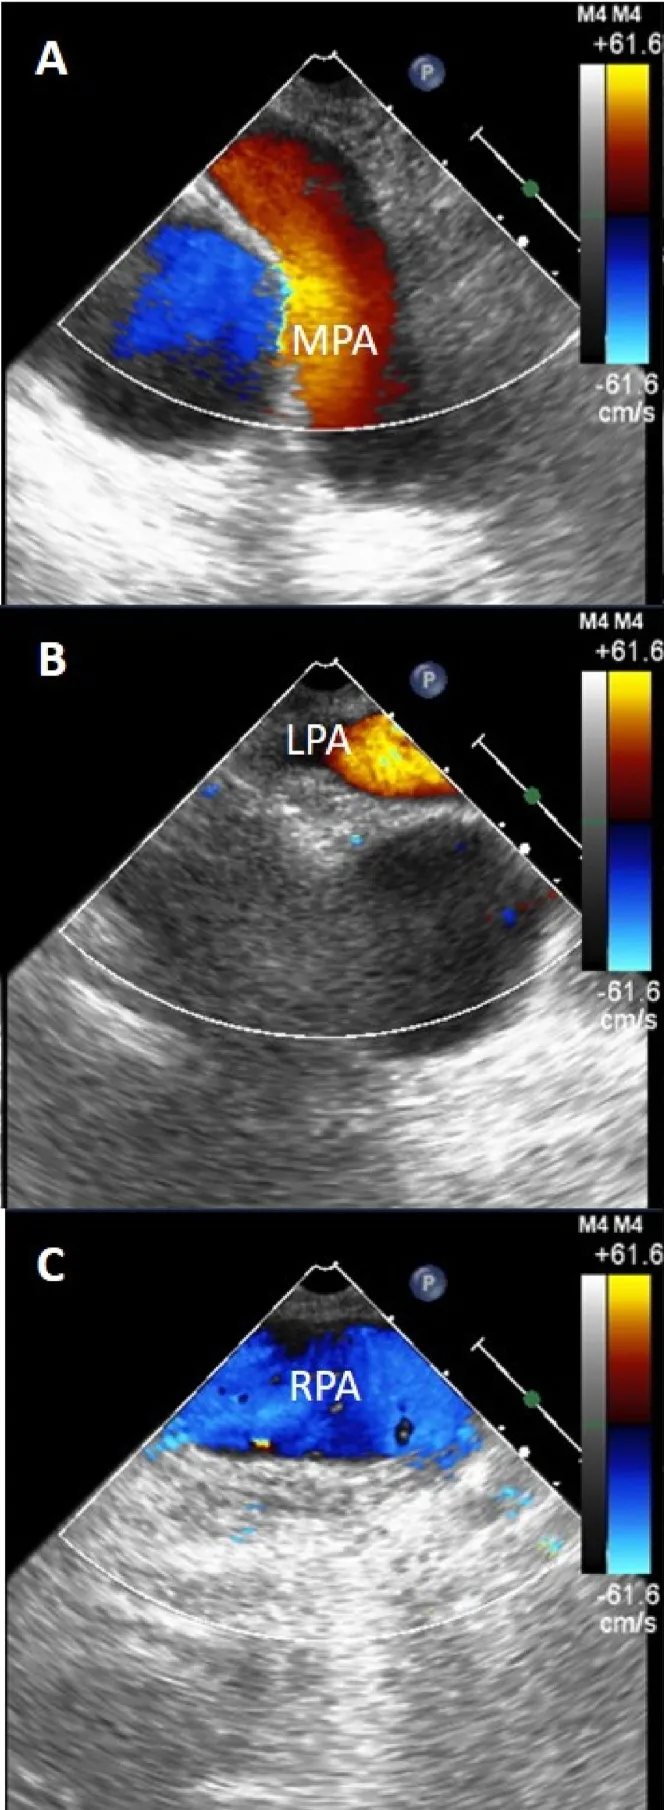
Intraoperative transesophageal echocardiogram images with color flow doppler showing the main pulmonary artery (MPA), left pulmonary artery (LPA) and right pulmonary artery (RPA) after surgical pulmonary embolectomy. The images reveal reduced flow acceleration across the MPA (Panel A) and significantly improved flow in the LPA (Panel B) and RPA (Panel C). (For interpretation of the references to color in this figure legend, the reader is referred to the Web version of this article. ).
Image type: radiology (ultrasound)